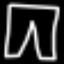
Label: pants